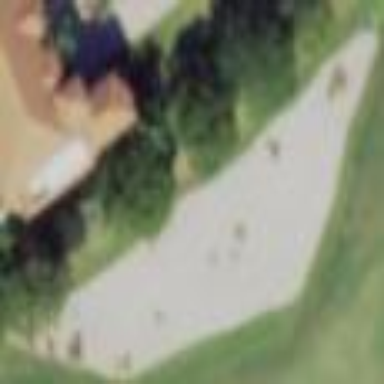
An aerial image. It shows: Golf bunker filled with natural sand.